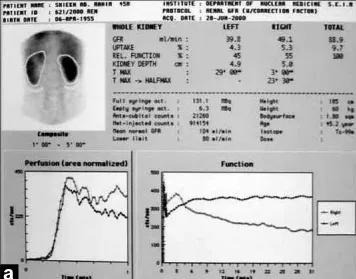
(a) Tc-99m DTPA renogram (PA).
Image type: radiology (pet)